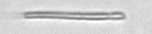
Label: fiber